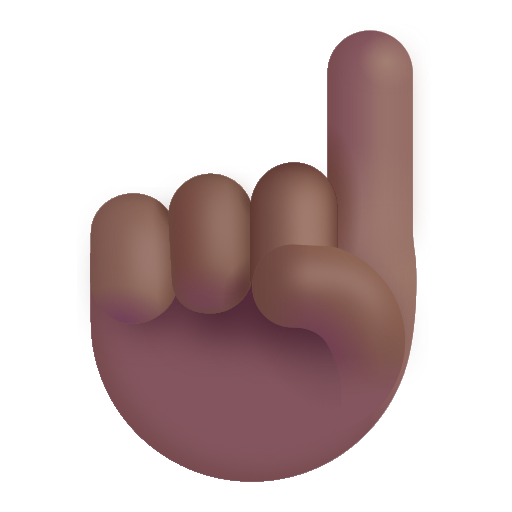
index pointing up color  dark